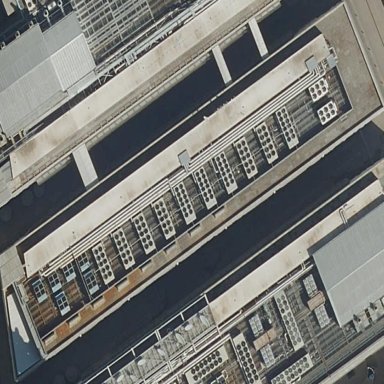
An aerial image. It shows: Office building.